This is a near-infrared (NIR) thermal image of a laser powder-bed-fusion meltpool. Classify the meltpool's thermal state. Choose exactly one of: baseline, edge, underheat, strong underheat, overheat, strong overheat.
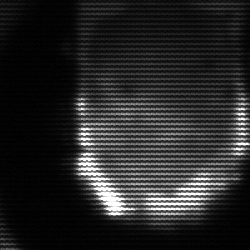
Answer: baseline